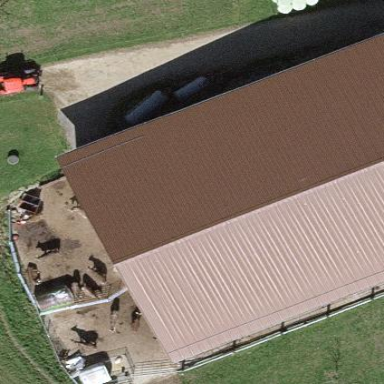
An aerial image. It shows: Farm auxiliary building.